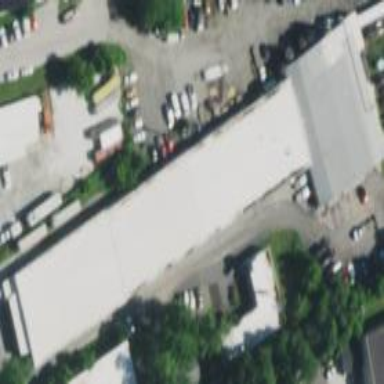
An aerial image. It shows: Industrial building.